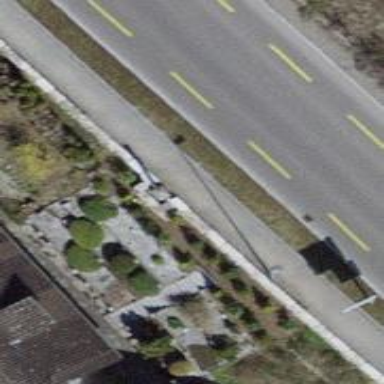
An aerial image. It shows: Wayside cross with historic significance.